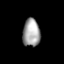
Tissue: prostate
Cell type: Fibroblasts
Senescence score: 0.7411
Nuclear area (px): 476
Mean DAPI intensity: 160.784